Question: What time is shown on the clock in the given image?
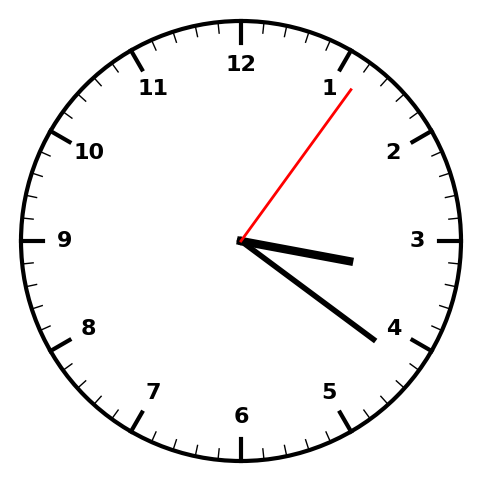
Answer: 03:21:06